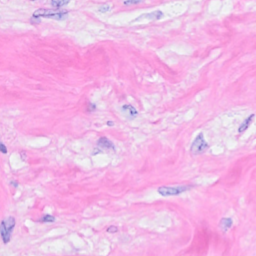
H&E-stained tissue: Breast